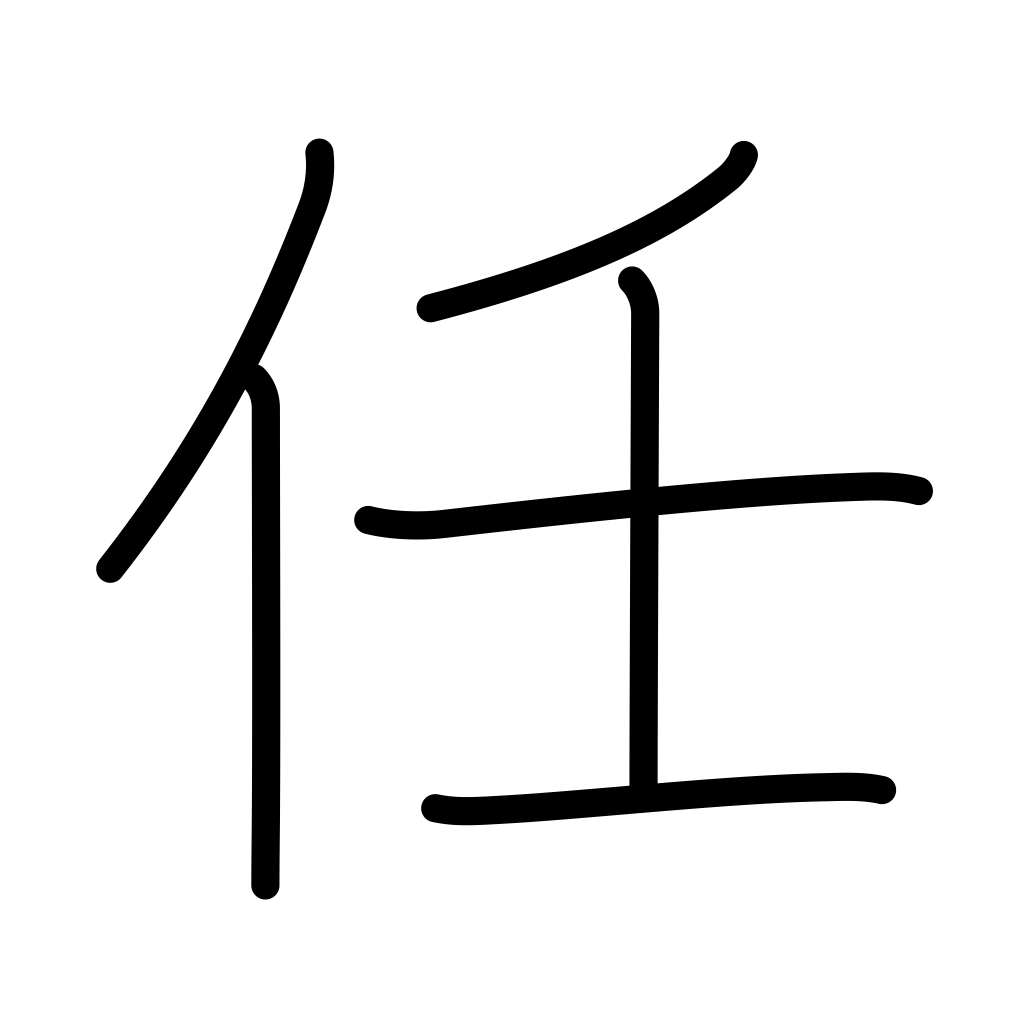
Meaning: responsibility, duty, term, entrust to, appoint